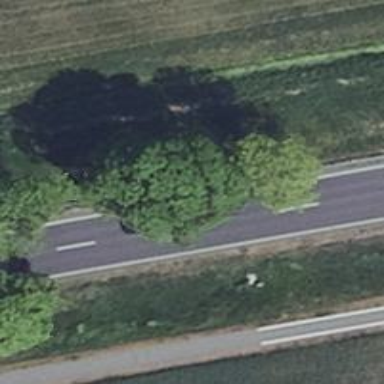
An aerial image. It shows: Deciduous tree with broadleaved leaves.